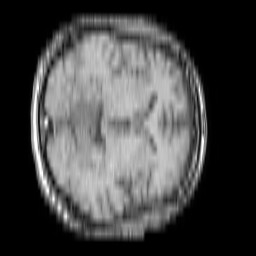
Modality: T1w
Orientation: axial
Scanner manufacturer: philips
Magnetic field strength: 1.5 T
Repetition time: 0.1874 s
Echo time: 0.001835 s